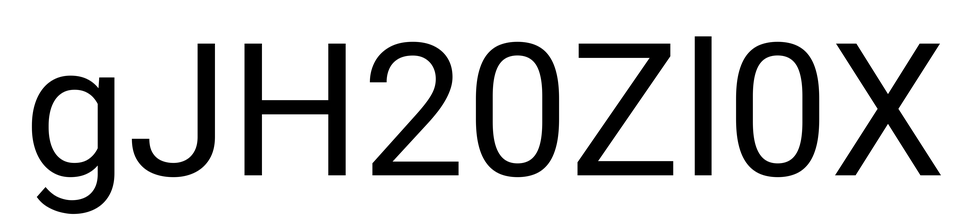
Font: Roboto_Regular